Interaction volume radius: 5 \u00c5
Interaction volume height: 15 \u00c5
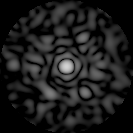
Disorder parameter: 0.8411